Question: I'm creating a simple WYSIWYG editor for HTML in C#, and I want to implement a simple group of controls to view and manipulate the various properties of HTML form elements. I envision the properties panel to look like the one in Visual Studio:

Such that when the user clicks on an HTML element they've added they can change the text, class, id, etc. of the element. The problem is, I can't find how to make a panel that looks like this using C#. Obviously I know how to implement the dropdown list and the buttons, but the main body that actually contains the properties is like a slick version of a tree-view that I don't even know where to begin coding.
I'm not looking for someone to code this whole thing for me, but it would be great if somebody could point me to a form control that looks like the tree-view. I have tried googling around for answers but haven't had any luck. I have also tried looking at the open source project <URL> which uses a similar control, but I've had considerable trouble wading through the hundreds of files of code to find the specific part of the GUI I'm focused on.
Any help on this would be greatly appreciated. Sorry if I was a tad bit vauge above, I guess what I'm really looking for is a nice form control or set of controls in C# to mimick the main body of the properties window. I've tried to be as thorough as possible, but if you have any questions leave a comment and I'll try to improve my question.
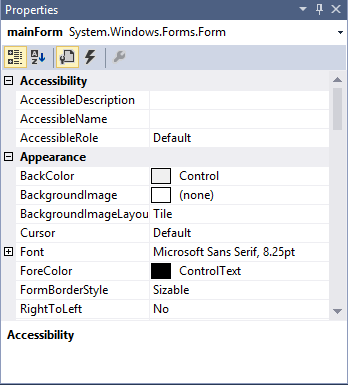
Answer: The body of that panel contains a PropertyGrid control, which you can use yourself. It's not in the Toolbox by default but you can add it.